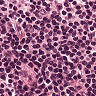
Metastatic tissue present: no